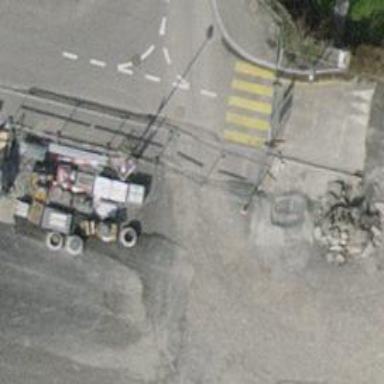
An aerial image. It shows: Post box is visible.